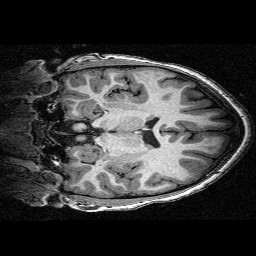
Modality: T1w
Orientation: coronal
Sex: female
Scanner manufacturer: siemens
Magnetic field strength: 3 T
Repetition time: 2.3 s
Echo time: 0.00336 s